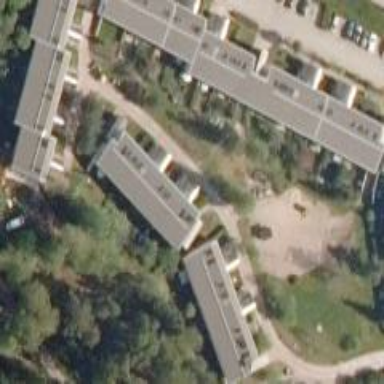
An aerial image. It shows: Driveway.